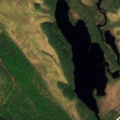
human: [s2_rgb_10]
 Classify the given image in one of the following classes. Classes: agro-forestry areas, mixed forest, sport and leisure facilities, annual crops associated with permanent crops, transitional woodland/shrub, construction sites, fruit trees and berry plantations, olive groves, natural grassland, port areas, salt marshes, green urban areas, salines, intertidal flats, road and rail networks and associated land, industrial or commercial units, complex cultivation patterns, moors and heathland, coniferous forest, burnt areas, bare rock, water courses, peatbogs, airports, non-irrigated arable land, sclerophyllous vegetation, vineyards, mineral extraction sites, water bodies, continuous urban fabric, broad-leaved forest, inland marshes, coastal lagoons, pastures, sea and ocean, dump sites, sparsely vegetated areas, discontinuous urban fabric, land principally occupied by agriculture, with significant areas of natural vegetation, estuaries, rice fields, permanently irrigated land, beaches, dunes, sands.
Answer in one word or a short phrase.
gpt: coniferous forest, mixed forest, peatbogs, water bodies